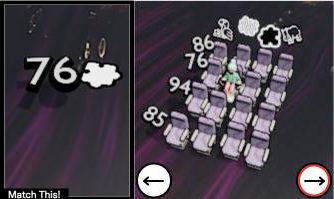
Task: seats
Answer: no